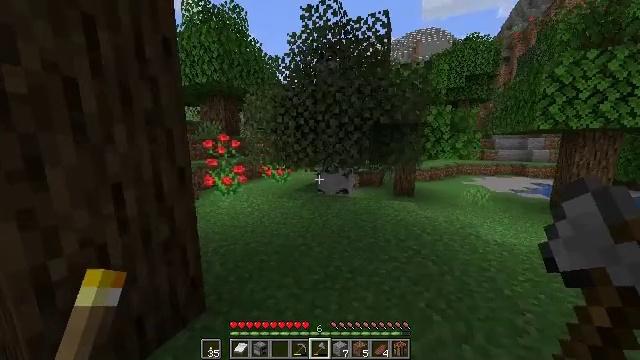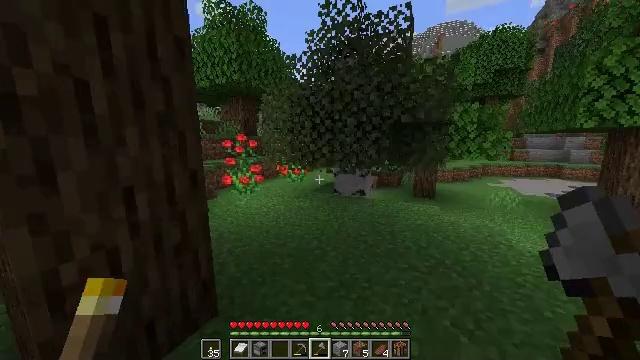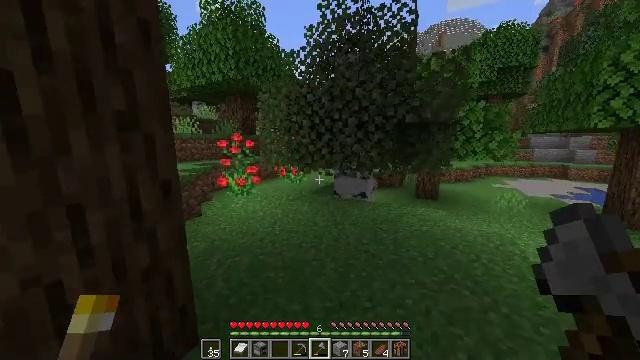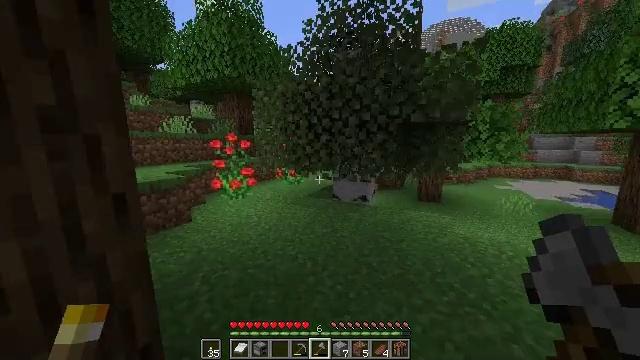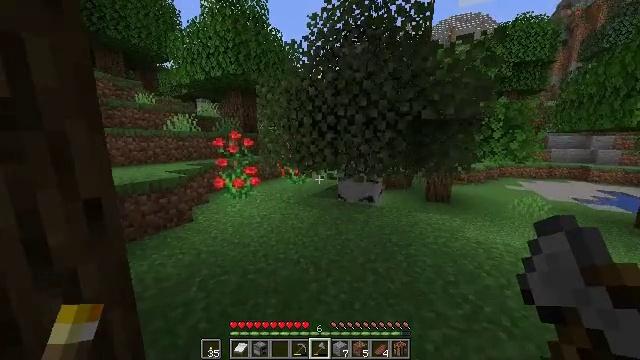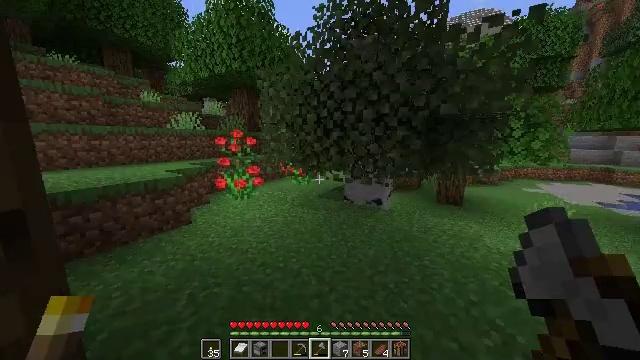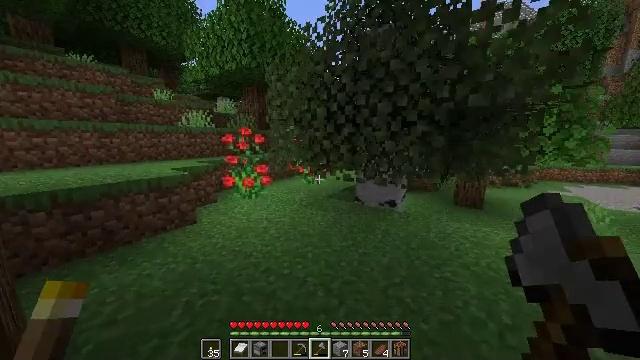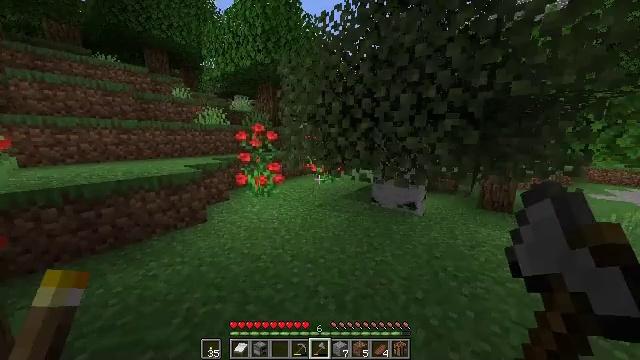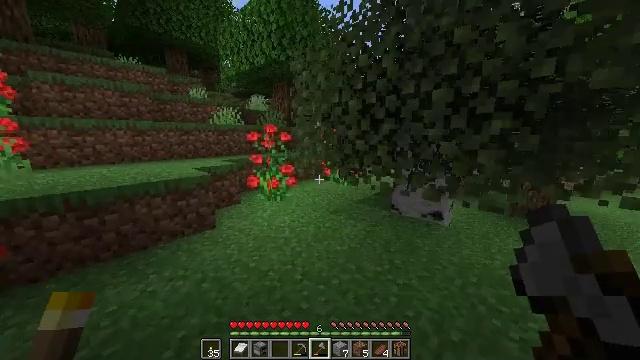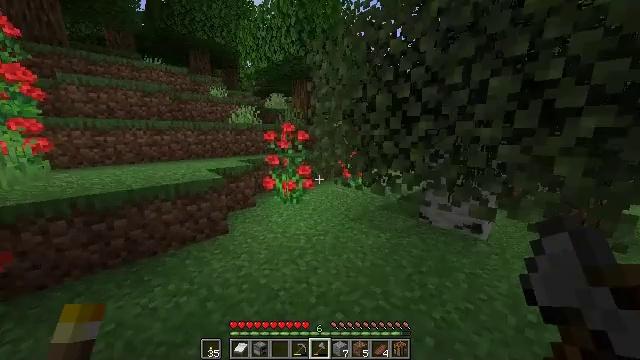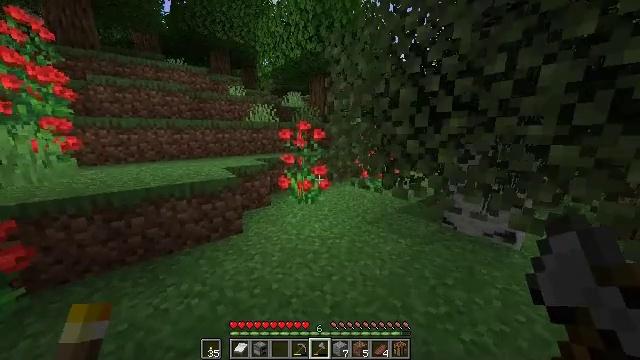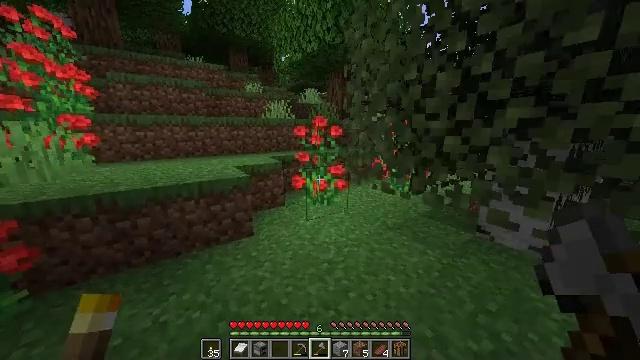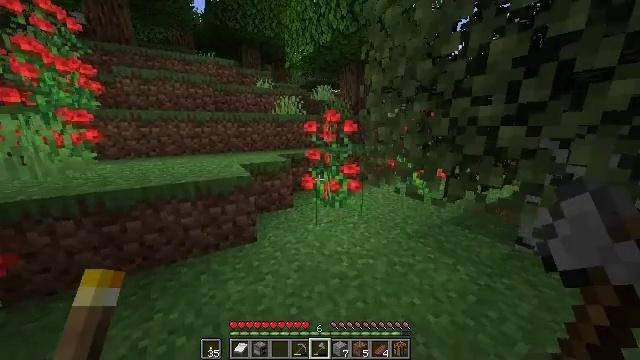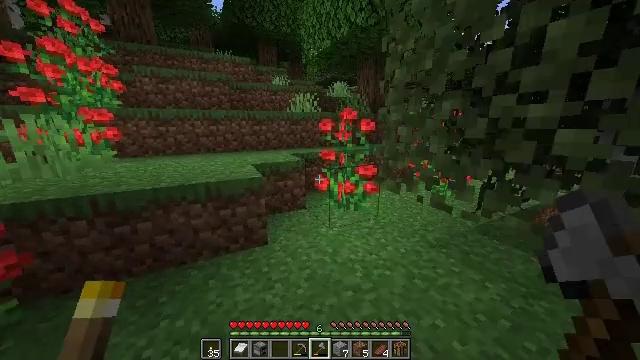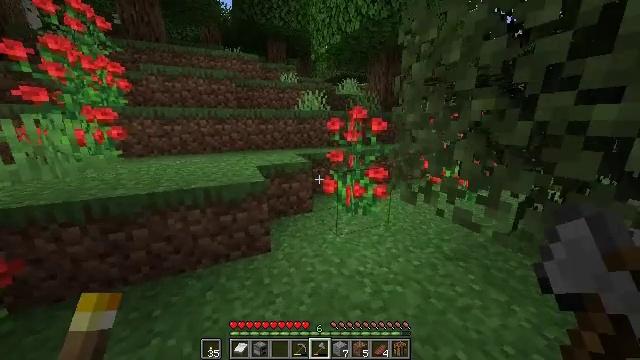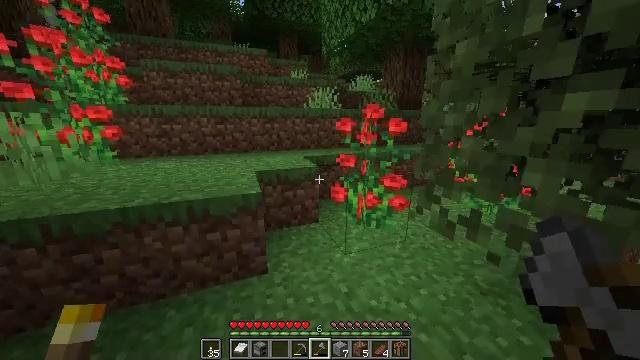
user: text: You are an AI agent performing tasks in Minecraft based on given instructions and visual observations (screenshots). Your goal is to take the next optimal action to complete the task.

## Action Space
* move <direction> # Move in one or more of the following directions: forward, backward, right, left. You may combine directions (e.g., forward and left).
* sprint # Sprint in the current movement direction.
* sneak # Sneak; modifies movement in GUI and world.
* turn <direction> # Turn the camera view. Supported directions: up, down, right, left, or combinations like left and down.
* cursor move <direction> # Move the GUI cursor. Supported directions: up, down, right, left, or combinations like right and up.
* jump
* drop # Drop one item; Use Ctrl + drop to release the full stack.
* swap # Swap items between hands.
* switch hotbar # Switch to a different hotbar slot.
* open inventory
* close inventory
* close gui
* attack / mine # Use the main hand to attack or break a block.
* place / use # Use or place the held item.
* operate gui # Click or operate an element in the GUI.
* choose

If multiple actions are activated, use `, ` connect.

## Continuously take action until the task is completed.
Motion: motion action
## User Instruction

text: Destroy the bee nest.
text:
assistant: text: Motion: move forward, sprint, turn left
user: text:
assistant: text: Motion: move forward, sprint
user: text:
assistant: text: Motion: move forward, sprint
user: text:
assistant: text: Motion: move forward, sprint, turn left
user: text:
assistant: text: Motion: move forward, sprint, turn left
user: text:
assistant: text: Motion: move forward, sprint, turn left
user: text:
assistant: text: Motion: move forward, sprint, turn left
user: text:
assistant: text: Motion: move forward, sprint, turn left
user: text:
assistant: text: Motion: move forward, sprint, turn left
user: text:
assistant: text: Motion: move forward, sprint, turn left
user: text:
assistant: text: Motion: move forward, sprint, turn left
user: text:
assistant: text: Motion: move forward, sprint, turn left
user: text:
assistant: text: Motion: move forward, sprint, turn left
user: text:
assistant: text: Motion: move forward, sprint, turn left
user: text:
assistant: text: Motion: move forward, sprint, turn left
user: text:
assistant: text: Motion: move forward, sprint, turn left
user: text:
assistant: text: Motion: move forward, sprint, turn left
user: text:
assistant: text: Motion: move forward, sprint, turn left
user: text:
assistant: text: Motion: move forward, sprint, turn left
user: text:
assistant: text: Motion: move forward, sprint, turn left
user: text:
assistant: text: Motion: move forward, sprint, turn left, jump
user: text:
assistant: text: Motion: move forward, sprint, turn left, jump
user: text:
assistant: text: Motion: move forward, sprint, turn left, jump
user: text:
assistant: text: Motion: move forward, sprint, jump
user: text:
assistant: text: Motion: move forward, sprint, jump
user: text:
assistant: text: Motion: move forward, sprint
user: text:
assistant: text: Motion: move forward, sprint
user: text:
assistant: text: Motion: move forward, sprint
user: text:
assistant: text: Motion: move forward, sprint
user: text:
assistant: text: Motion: move forward, sprint